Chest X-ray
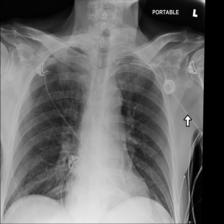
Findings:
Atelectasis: negative
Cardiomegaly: negative
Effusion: negative
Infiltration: negative
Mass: negative
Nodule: negative
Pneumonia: negative
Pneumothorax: negative
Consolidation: negative
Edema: negative
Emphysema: negative
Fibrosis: negative
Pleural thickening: negative
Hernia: negative